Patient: sex M, age 67
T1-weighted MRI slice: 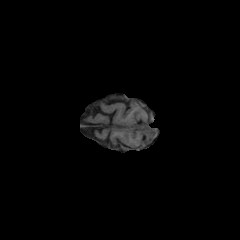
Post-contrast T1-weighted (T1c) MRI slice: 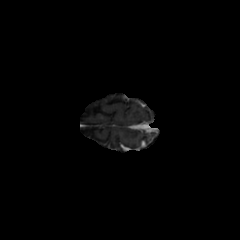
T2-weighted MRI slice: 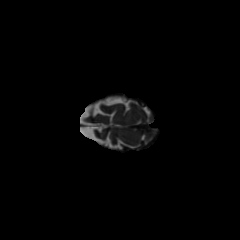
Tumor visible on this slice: no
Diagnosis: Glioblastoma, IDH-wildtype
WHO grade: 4